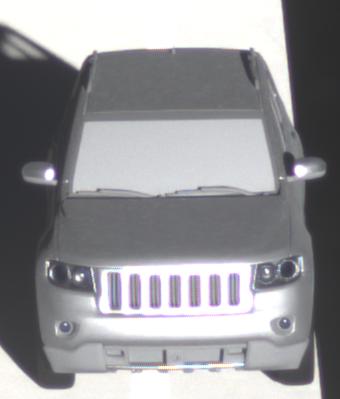
Make: Jeep
Model: Grand Cherokee
Detailed model: WK2
Model produced from: 2010
Model produced until: 2021
Doors: 5
Color: gray
Road condition: dry road
Daytime: sunrise or sunset
Contrast: high contrast